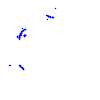
Particle: kaon